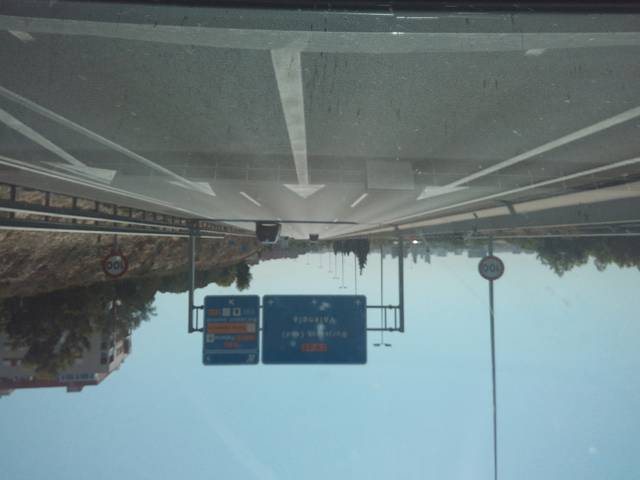
Region: Spain
Coordinates: 39.518, -0.434